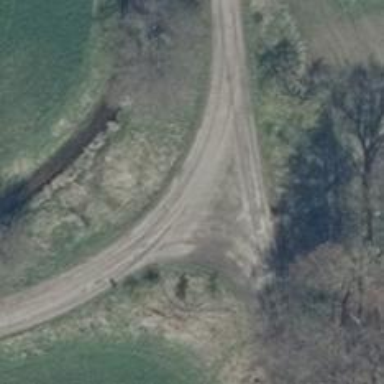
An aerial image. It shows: Gravel track with grade3 tracktype.